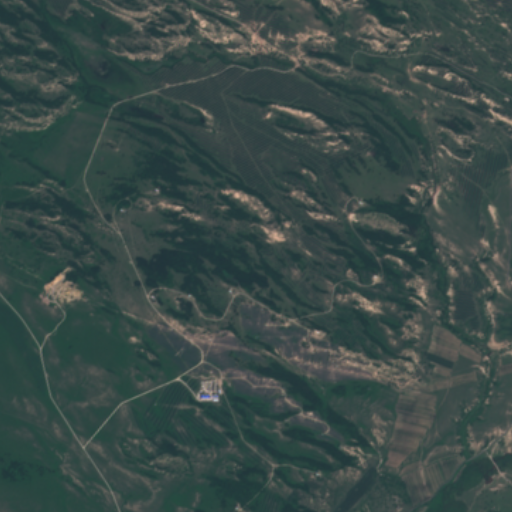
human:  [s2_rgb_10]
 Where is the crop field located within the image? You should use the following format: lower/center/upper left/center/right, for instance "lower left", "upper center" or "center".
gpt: The crop field is located in the lower right of the image.
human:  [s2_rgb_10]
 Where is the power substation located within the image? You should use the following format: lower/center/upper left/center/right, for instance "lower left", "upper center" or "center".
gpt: The power substation is located in the lower center of the image.
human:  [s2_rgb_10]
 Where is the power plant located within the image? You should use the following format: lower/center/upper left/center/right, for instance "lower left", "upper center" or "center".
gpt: There is no power plant in the image.